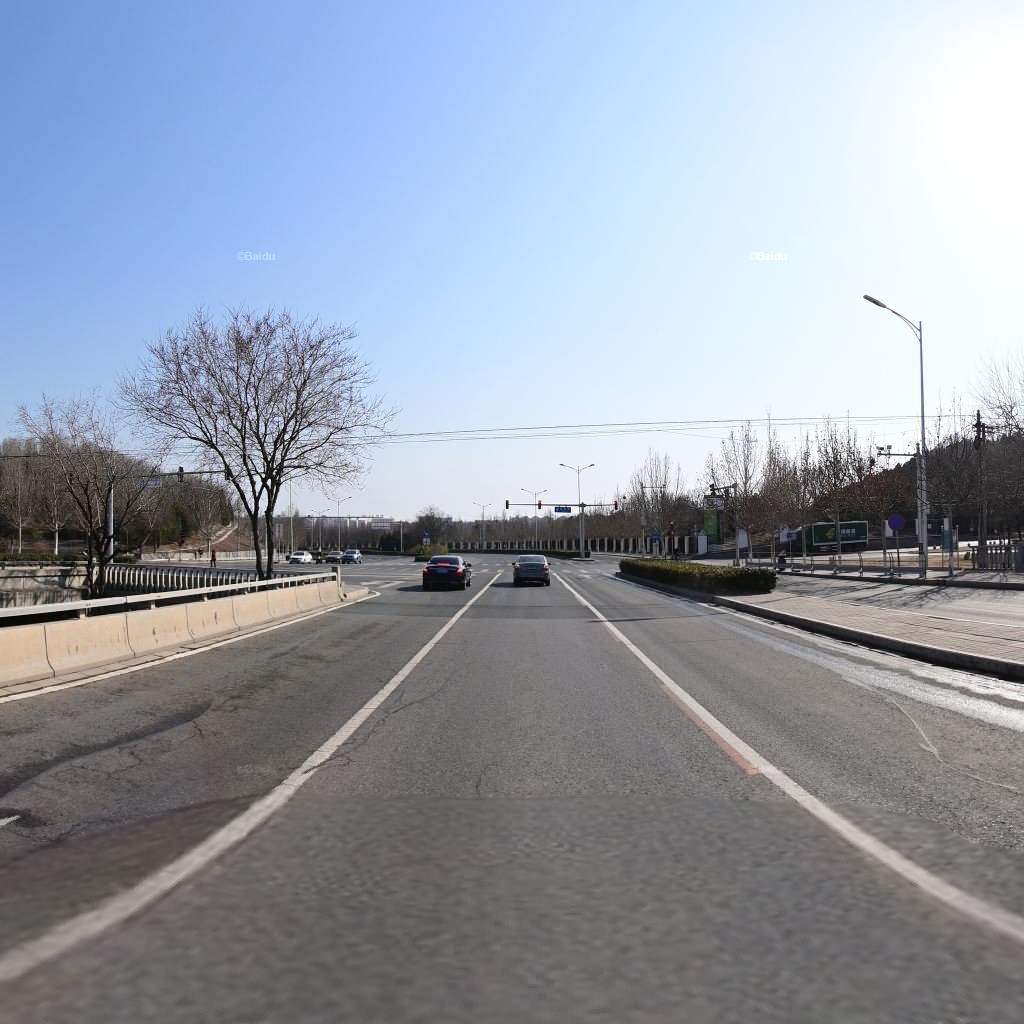
Region: Haidian
Road damage annotations: longitudinal patch, longitudinal crack, longitudinal crack